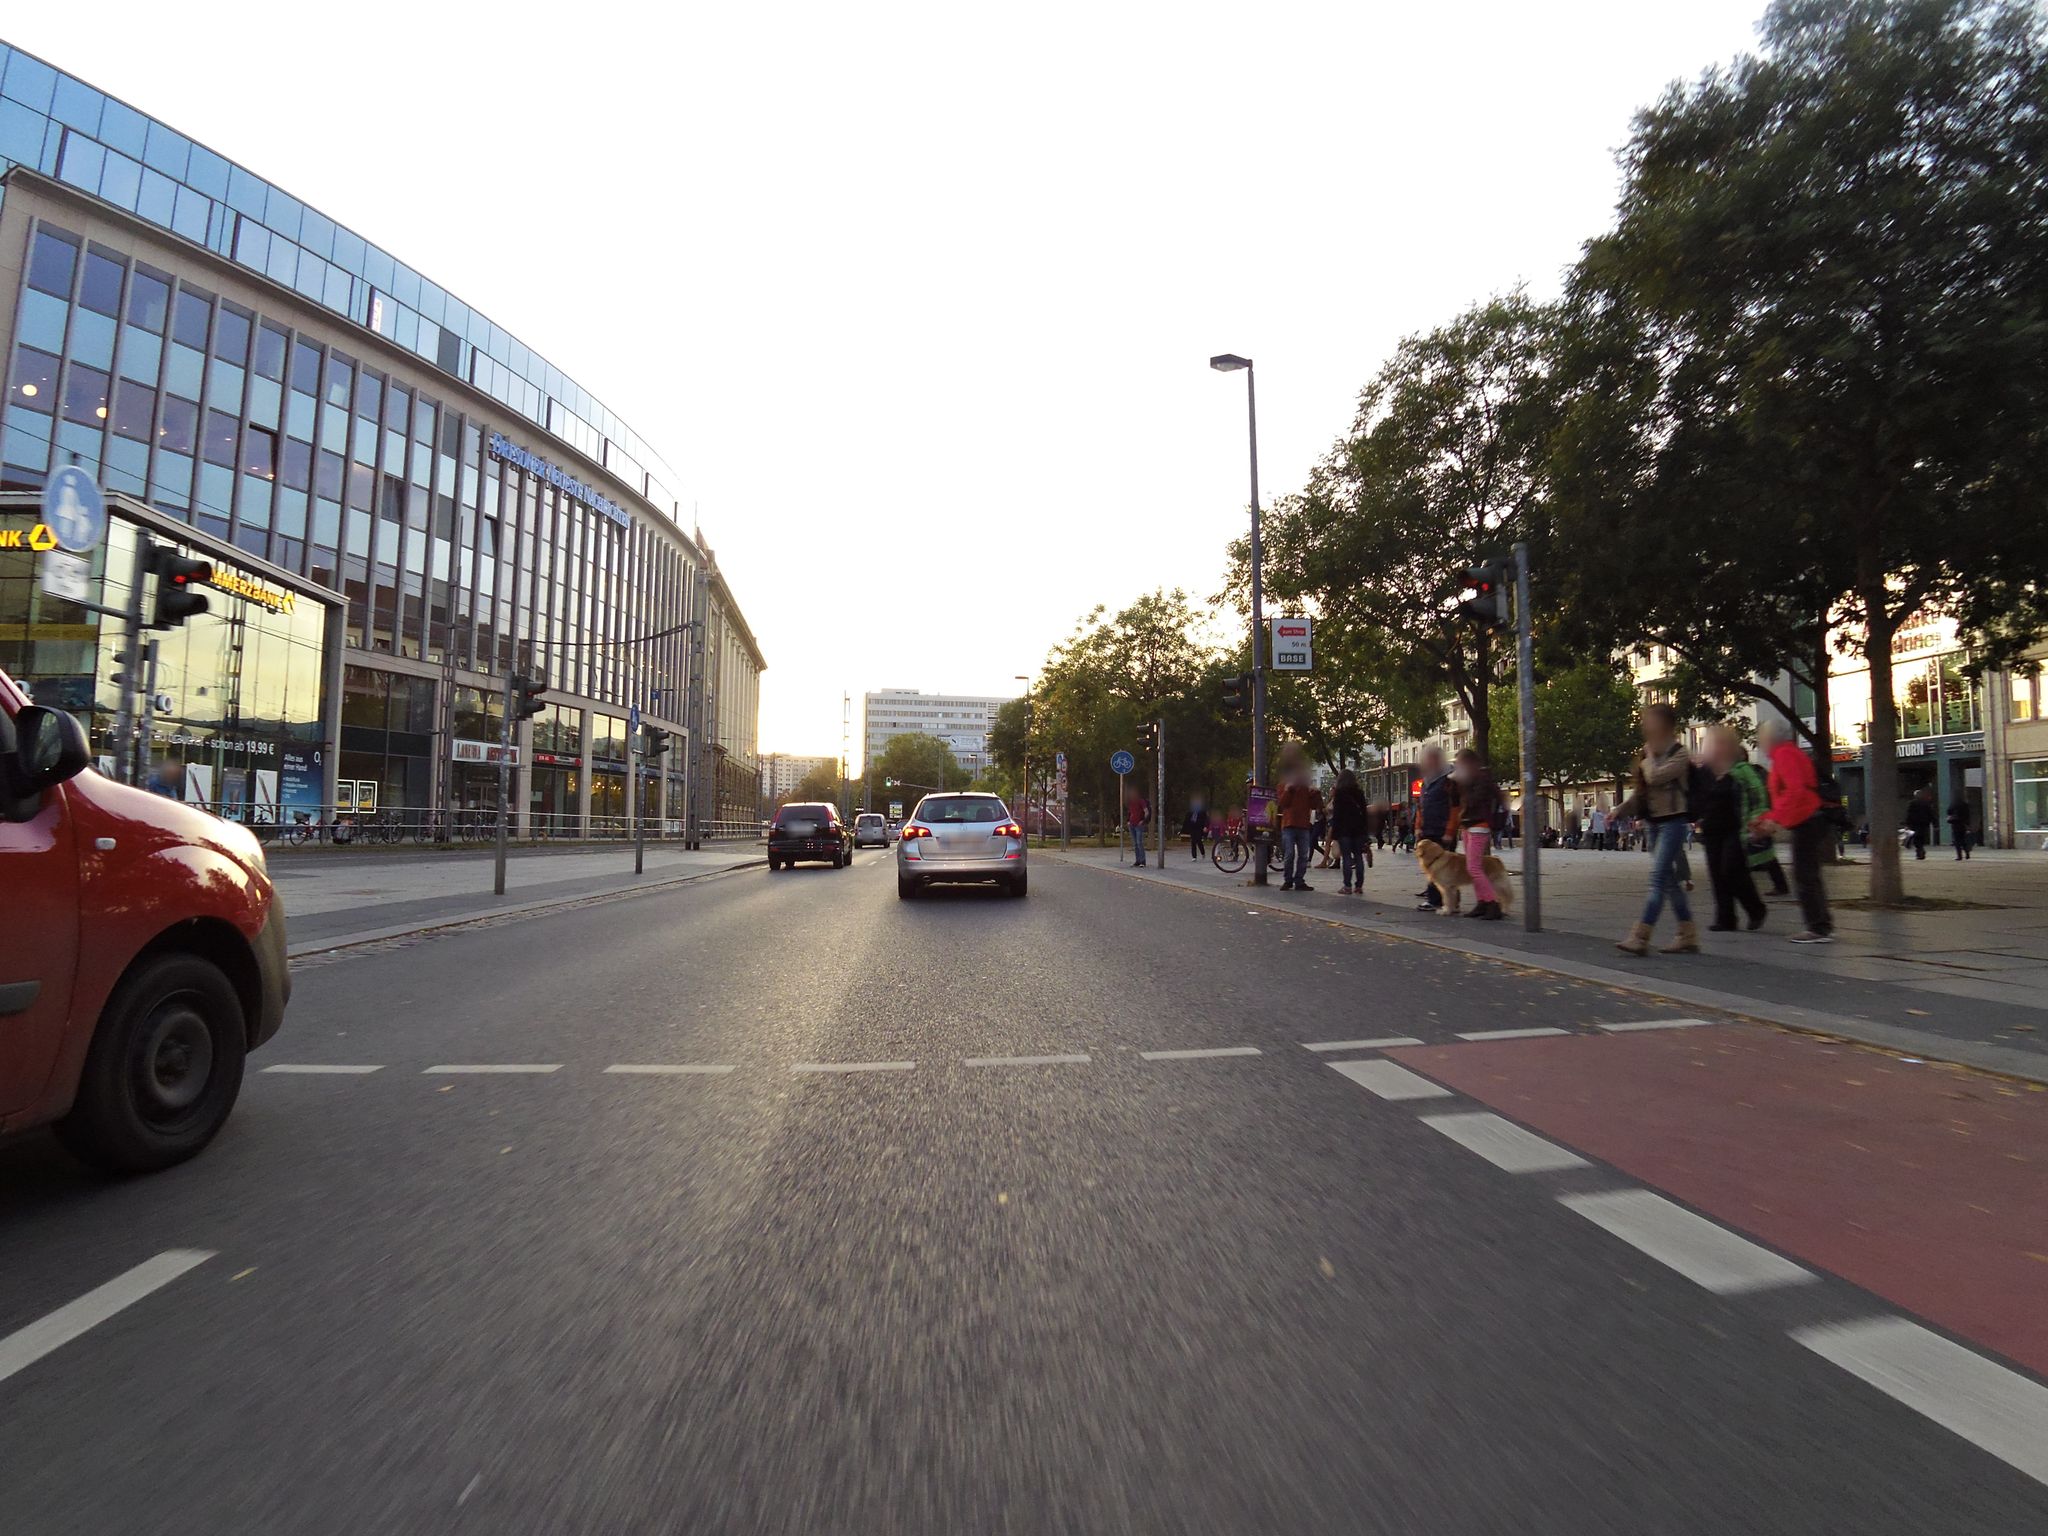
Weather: clear
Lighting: day
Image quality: good
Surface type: driving surface
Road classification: residential
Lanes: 2
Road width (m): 5.3
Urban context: urban centre
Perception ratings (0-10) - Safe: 8.41, Lively: 9.34, Beautiful: 8.53, Boring: 1.14, Depressing: 2.95, Wealthy: 9.29